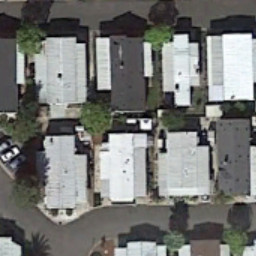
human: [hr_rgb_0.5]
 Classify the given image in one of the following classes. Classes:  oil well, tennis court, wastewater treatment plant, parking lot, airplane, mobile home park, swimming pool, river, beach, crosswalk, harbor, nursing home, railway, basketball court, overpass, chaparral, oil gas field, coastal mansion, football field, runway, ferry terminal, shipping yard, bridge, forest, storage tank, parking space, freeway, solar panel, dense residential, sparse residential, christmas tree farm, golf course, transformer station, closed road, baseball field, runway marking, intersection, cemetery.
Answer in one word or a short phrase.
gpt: mobile home park